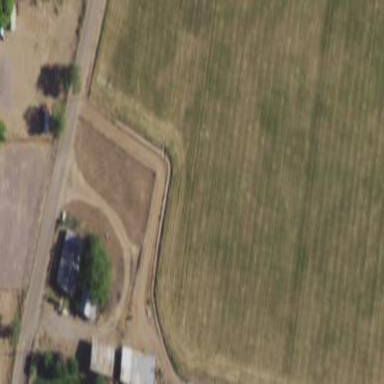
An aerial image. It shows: Farmyard area.